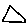
Label: triangle